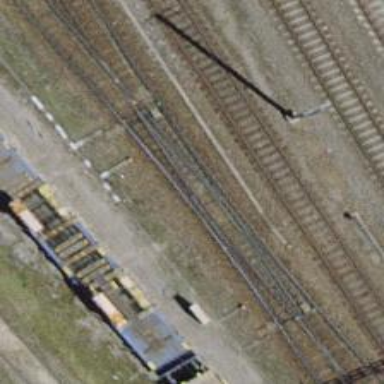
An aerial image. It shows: Railway switch.